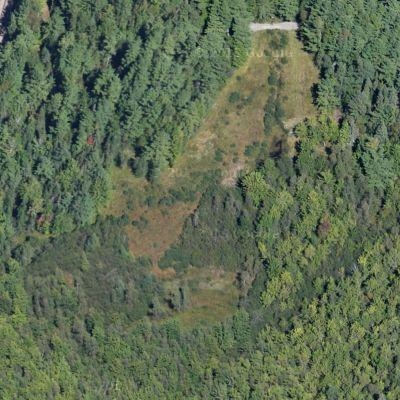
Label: eForest